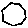
Label: hexagon